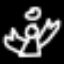
Label: angel